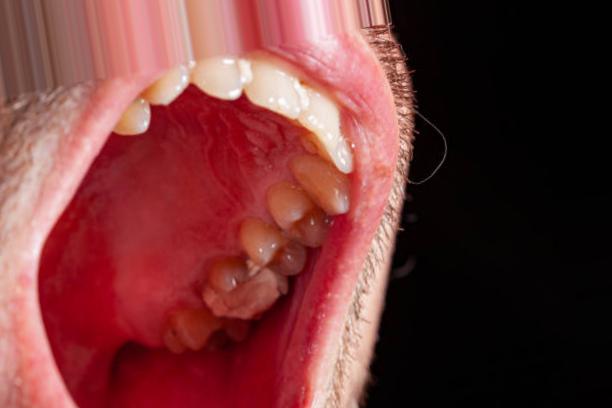
Condition: Caries